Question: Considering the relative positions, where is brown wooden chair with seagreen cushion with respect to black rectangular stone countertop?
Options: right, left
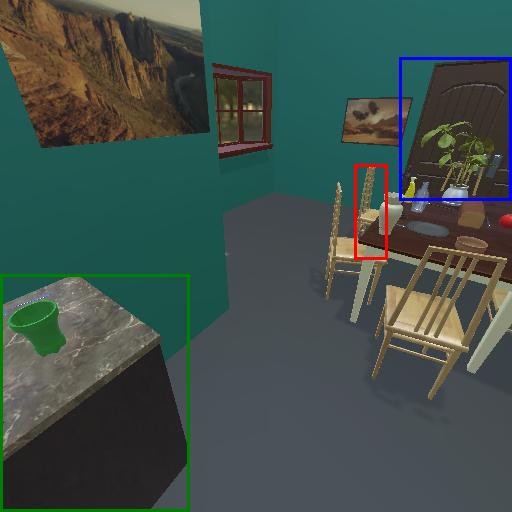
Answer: right